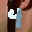
Label: 4